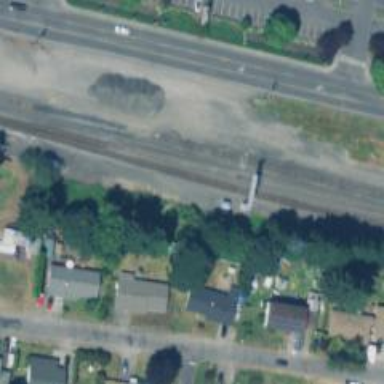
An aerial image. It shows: Railway signal.